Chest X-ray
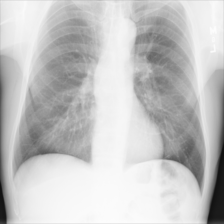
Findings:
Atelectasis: negative
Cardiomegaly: negative
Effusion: negative
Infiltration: negative
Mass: negative
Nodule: negative
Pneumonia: negative
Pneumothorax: negative
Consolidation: negative
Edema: negative
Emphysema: positive
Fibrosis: negative
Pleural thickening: negative
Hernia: negative